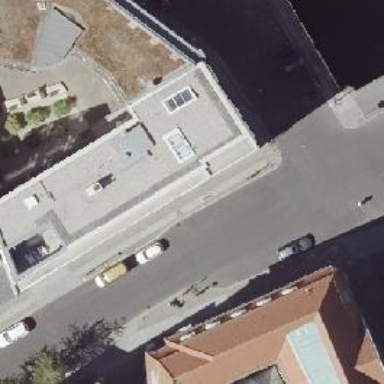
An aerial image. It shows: Building with flat roof.